Question: This is a follow on from my <URL> although this is about something else.
I've been having a problem where for some reason my message that I pass from one process to another only displays the first letter, in this case "M".
My application based on a <URL> and unsurprisingly it works fine.
Now for the weird bit, when I run the MSDN sample running (as in debugging) and have my own application running, the text prints out fine without any problems. The second I run my on its own without the original MSDN sample being open it fails to work and only shows an "M".
I've looked in the debugger and don't seem to notice anything suspicious (it's a slightly dated picture, I've fixed the data type inconsistency).

Can anyone provide a solution as to this? I've never encountered anything like this before.
To look at my source code it's easier to just look at the link I posted at the top of the question, there's no point in me posting it twice.
Thank you for any help.
After further investigation it almost seems that my own application is somehow reading the other applications memory by accident. If I "poll" for the message without even sending it via the producer window, it still gets the message which must mean it's reading it from the other (MSDN) process, this would also explain why it only works properly when I run the MSDN sample first.
I still don't understand why this happens, how to stop it and how to fix it, this is possibly the strangest thing I've come across.
****Solution:****
Although it does not fix the problem of both applications affecting each other I have managed to fix the text problem. I did not add the necessary #include to both files, adding this fixed it without any warnings.
It's always the little things.
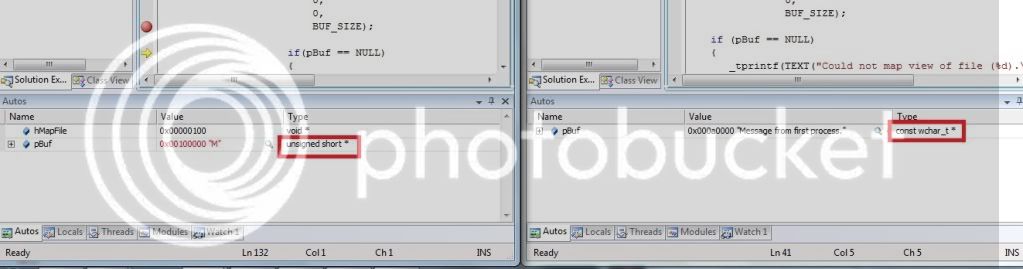
Answer: Take a look at 'pBuf' in the "memory viewer" window. The string viewer will terminate at the first null terminator, but what lies beyond may be interesting/useful or provide a clue.